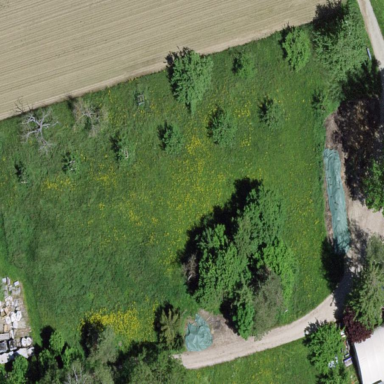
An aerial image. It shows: Beautiful meadow.